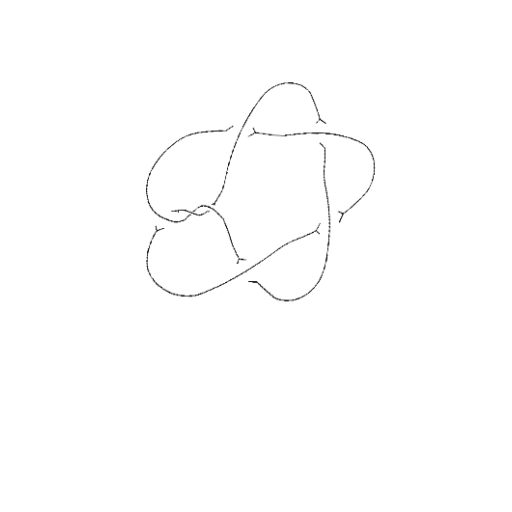
Crossing number: 7